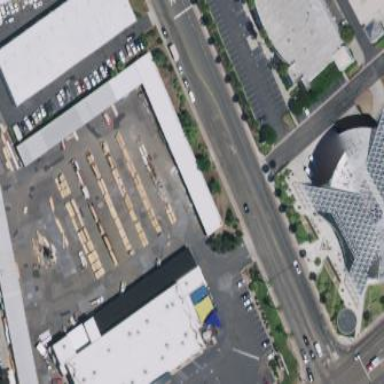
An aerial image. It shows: Commercial building.